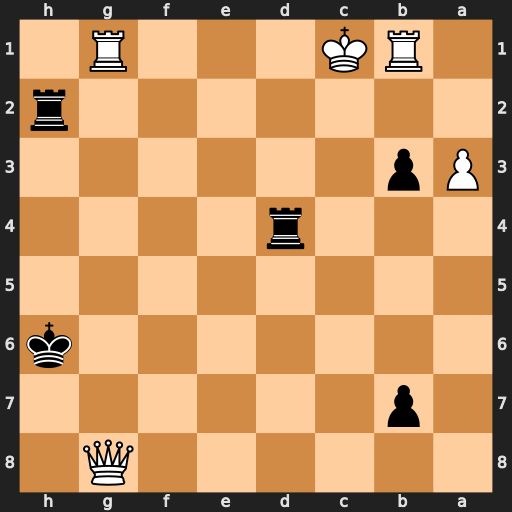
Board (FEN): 6Q1/1p6/7k/8/3r4/Pp6/7r/1RK3R1
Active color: b
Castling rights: -
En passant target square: -
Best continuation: Rc2#